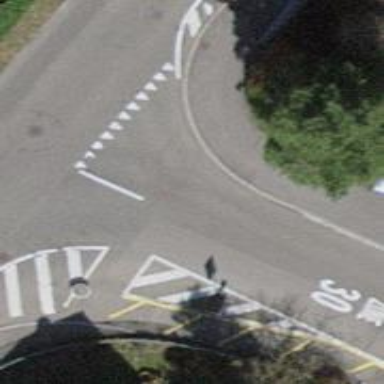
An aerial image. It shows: Unmarked crossing on the road.